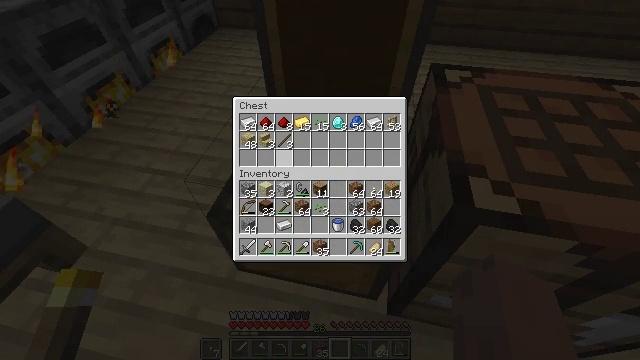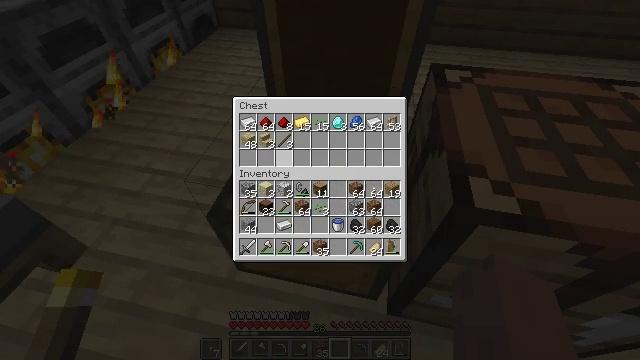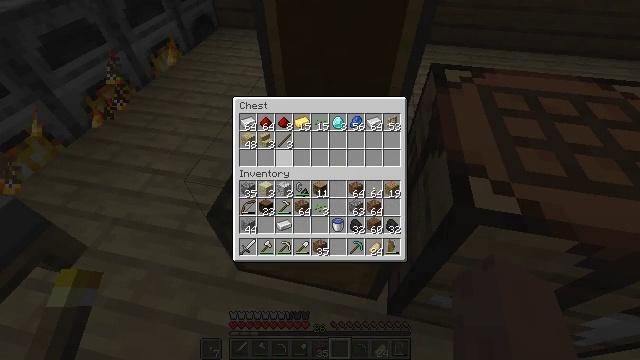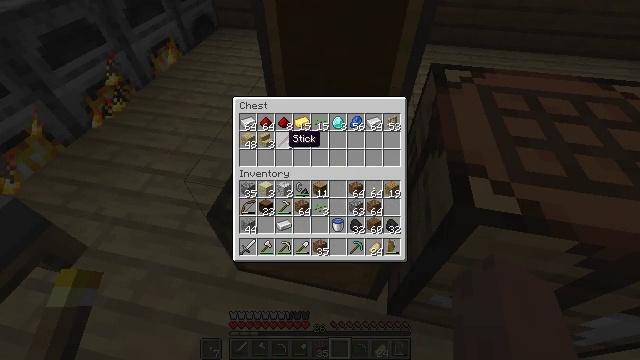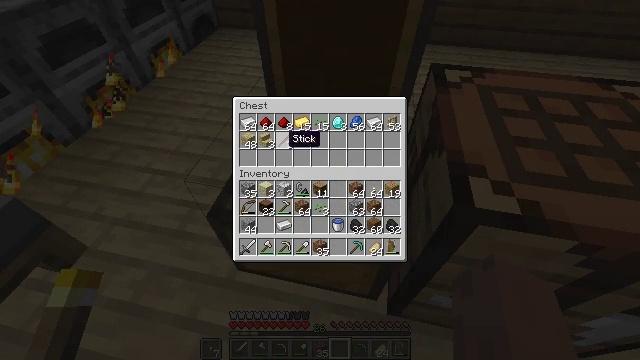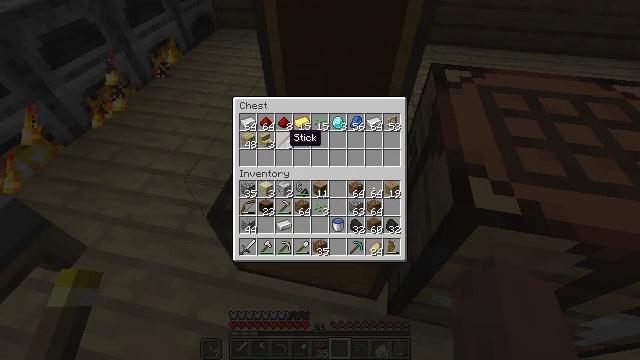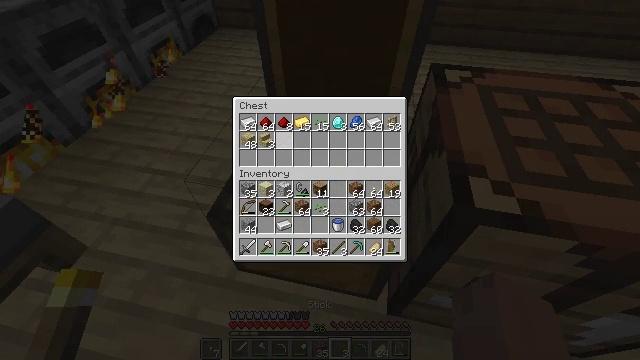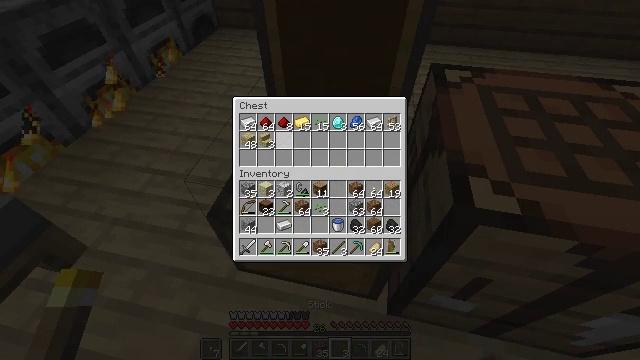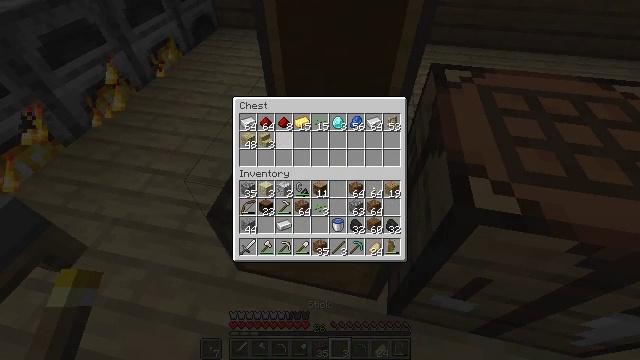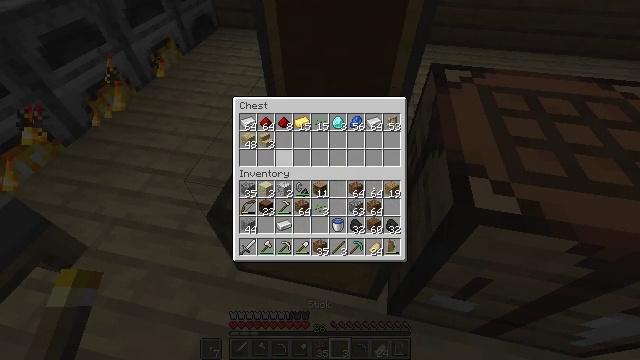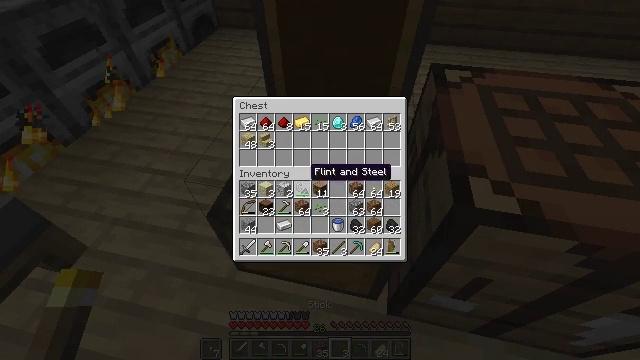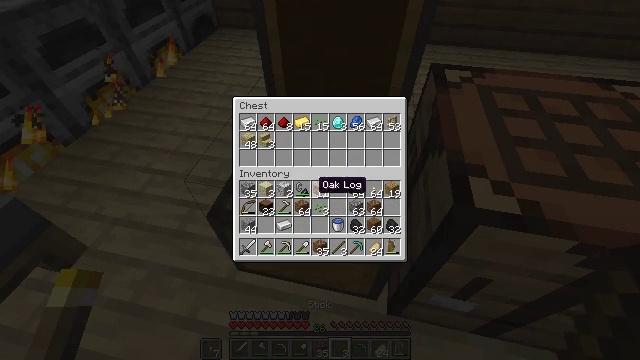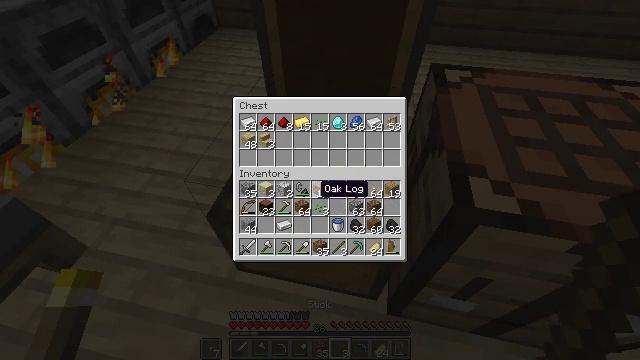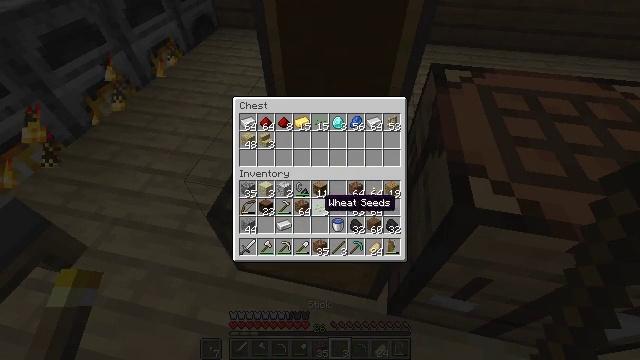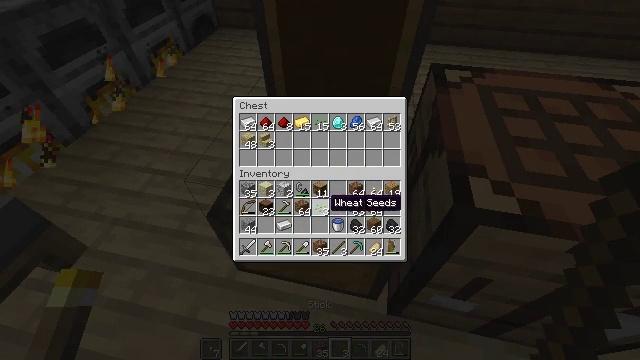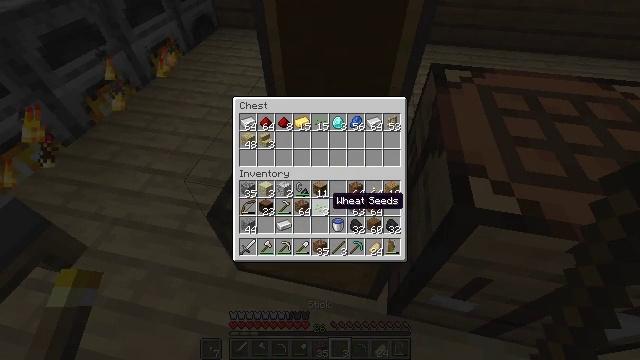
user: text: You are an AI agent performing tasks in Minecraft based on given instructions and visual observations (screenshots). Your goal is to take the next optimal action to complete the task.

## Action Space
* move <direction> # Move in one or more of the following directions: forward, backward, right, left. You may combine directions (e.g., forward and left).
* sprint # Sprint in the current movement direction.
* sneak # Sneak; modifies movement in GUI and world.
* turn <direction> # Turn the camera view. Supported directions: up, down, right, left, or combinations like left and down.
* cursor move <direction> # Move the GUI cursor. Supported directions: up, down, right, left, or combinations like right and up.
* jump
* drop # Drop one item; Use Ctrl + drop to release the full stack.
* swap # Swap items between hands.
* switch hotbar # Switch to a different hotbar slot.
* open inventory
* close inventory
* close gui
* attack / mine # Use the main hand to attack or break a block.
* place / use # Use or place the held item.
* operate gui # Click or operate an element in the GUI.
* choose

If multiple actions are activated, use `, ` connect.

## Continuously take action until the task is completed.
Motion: motion action
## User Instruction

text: craft item air
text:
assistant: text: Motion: sneak
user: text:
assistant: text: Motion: sneak
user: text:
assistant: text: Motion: sneak
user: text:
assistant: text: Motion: sneak
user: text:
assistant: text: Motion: sneak
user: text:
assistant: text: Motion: sneak, attack / mine
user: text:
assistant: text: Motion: sneak, attack / mine
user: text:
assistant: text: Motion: sneak, attack / mine
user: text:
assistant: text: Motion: sneak
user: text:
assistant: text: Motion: sneak, turn right and down
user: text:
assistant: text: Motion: sneak, turn right and down
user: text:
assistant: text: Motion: sneak
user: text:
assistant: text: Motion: sneak, turn down
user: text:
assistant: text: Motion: sneak
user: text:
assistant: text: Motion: sneak
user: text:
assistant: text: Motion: sneak
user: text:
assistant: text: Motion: sneak
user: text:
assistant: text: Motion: sneak
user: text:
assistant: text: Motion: sneak
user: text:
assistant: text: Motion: sneak
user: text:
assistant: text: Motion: sneak
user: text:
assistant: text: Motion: sneak, attack / mine
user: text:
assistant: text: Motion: sneak, attack / mine
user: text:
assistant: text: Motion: sneak, attack / mine
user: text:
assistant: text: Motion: sneak, turn right and down
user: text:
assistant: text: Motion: sneak, turn right and down
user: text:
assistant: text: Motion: sneak
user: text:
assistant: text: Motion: sneak
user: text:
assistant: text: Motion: sneak
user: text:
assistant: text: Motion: sneak